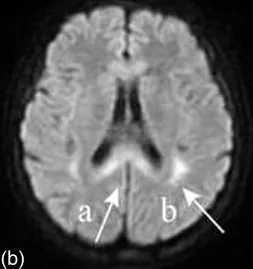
Magnetic resonance images. /. DWI of the corpus callosum. The signal is limited, showing a "boomerang sign" on day 9;. DWI showing high signal shadows in the lateral ventricle on day 9. (g-b) The genu of the corpus callosum as a control.
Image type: radiology (mri)